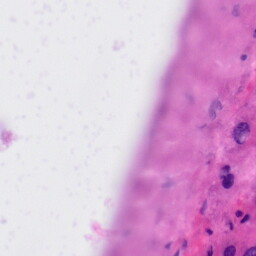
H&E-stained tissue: Liver